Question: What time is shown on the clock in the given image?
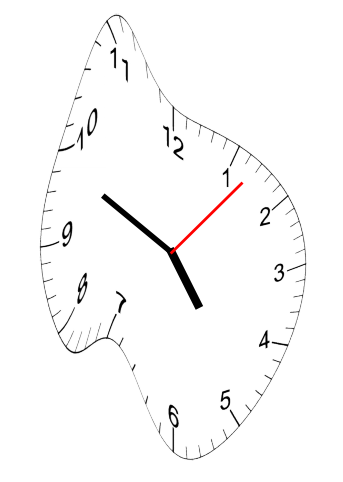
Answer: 04:49:07